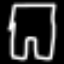
Label: pants